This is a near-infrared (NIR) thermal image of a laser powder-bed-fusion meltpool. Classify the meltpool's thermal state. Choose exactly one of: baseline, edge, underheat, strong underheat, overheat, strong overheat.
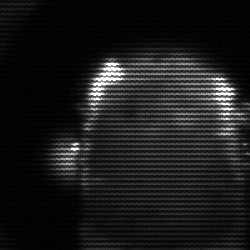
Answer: baseline